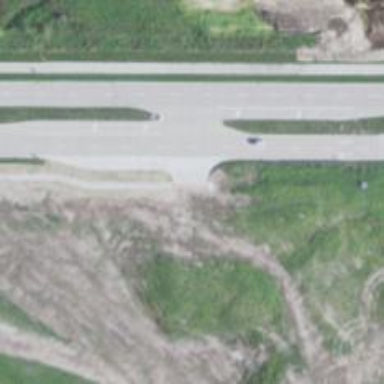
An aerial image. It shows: Secondary road.